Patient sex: M
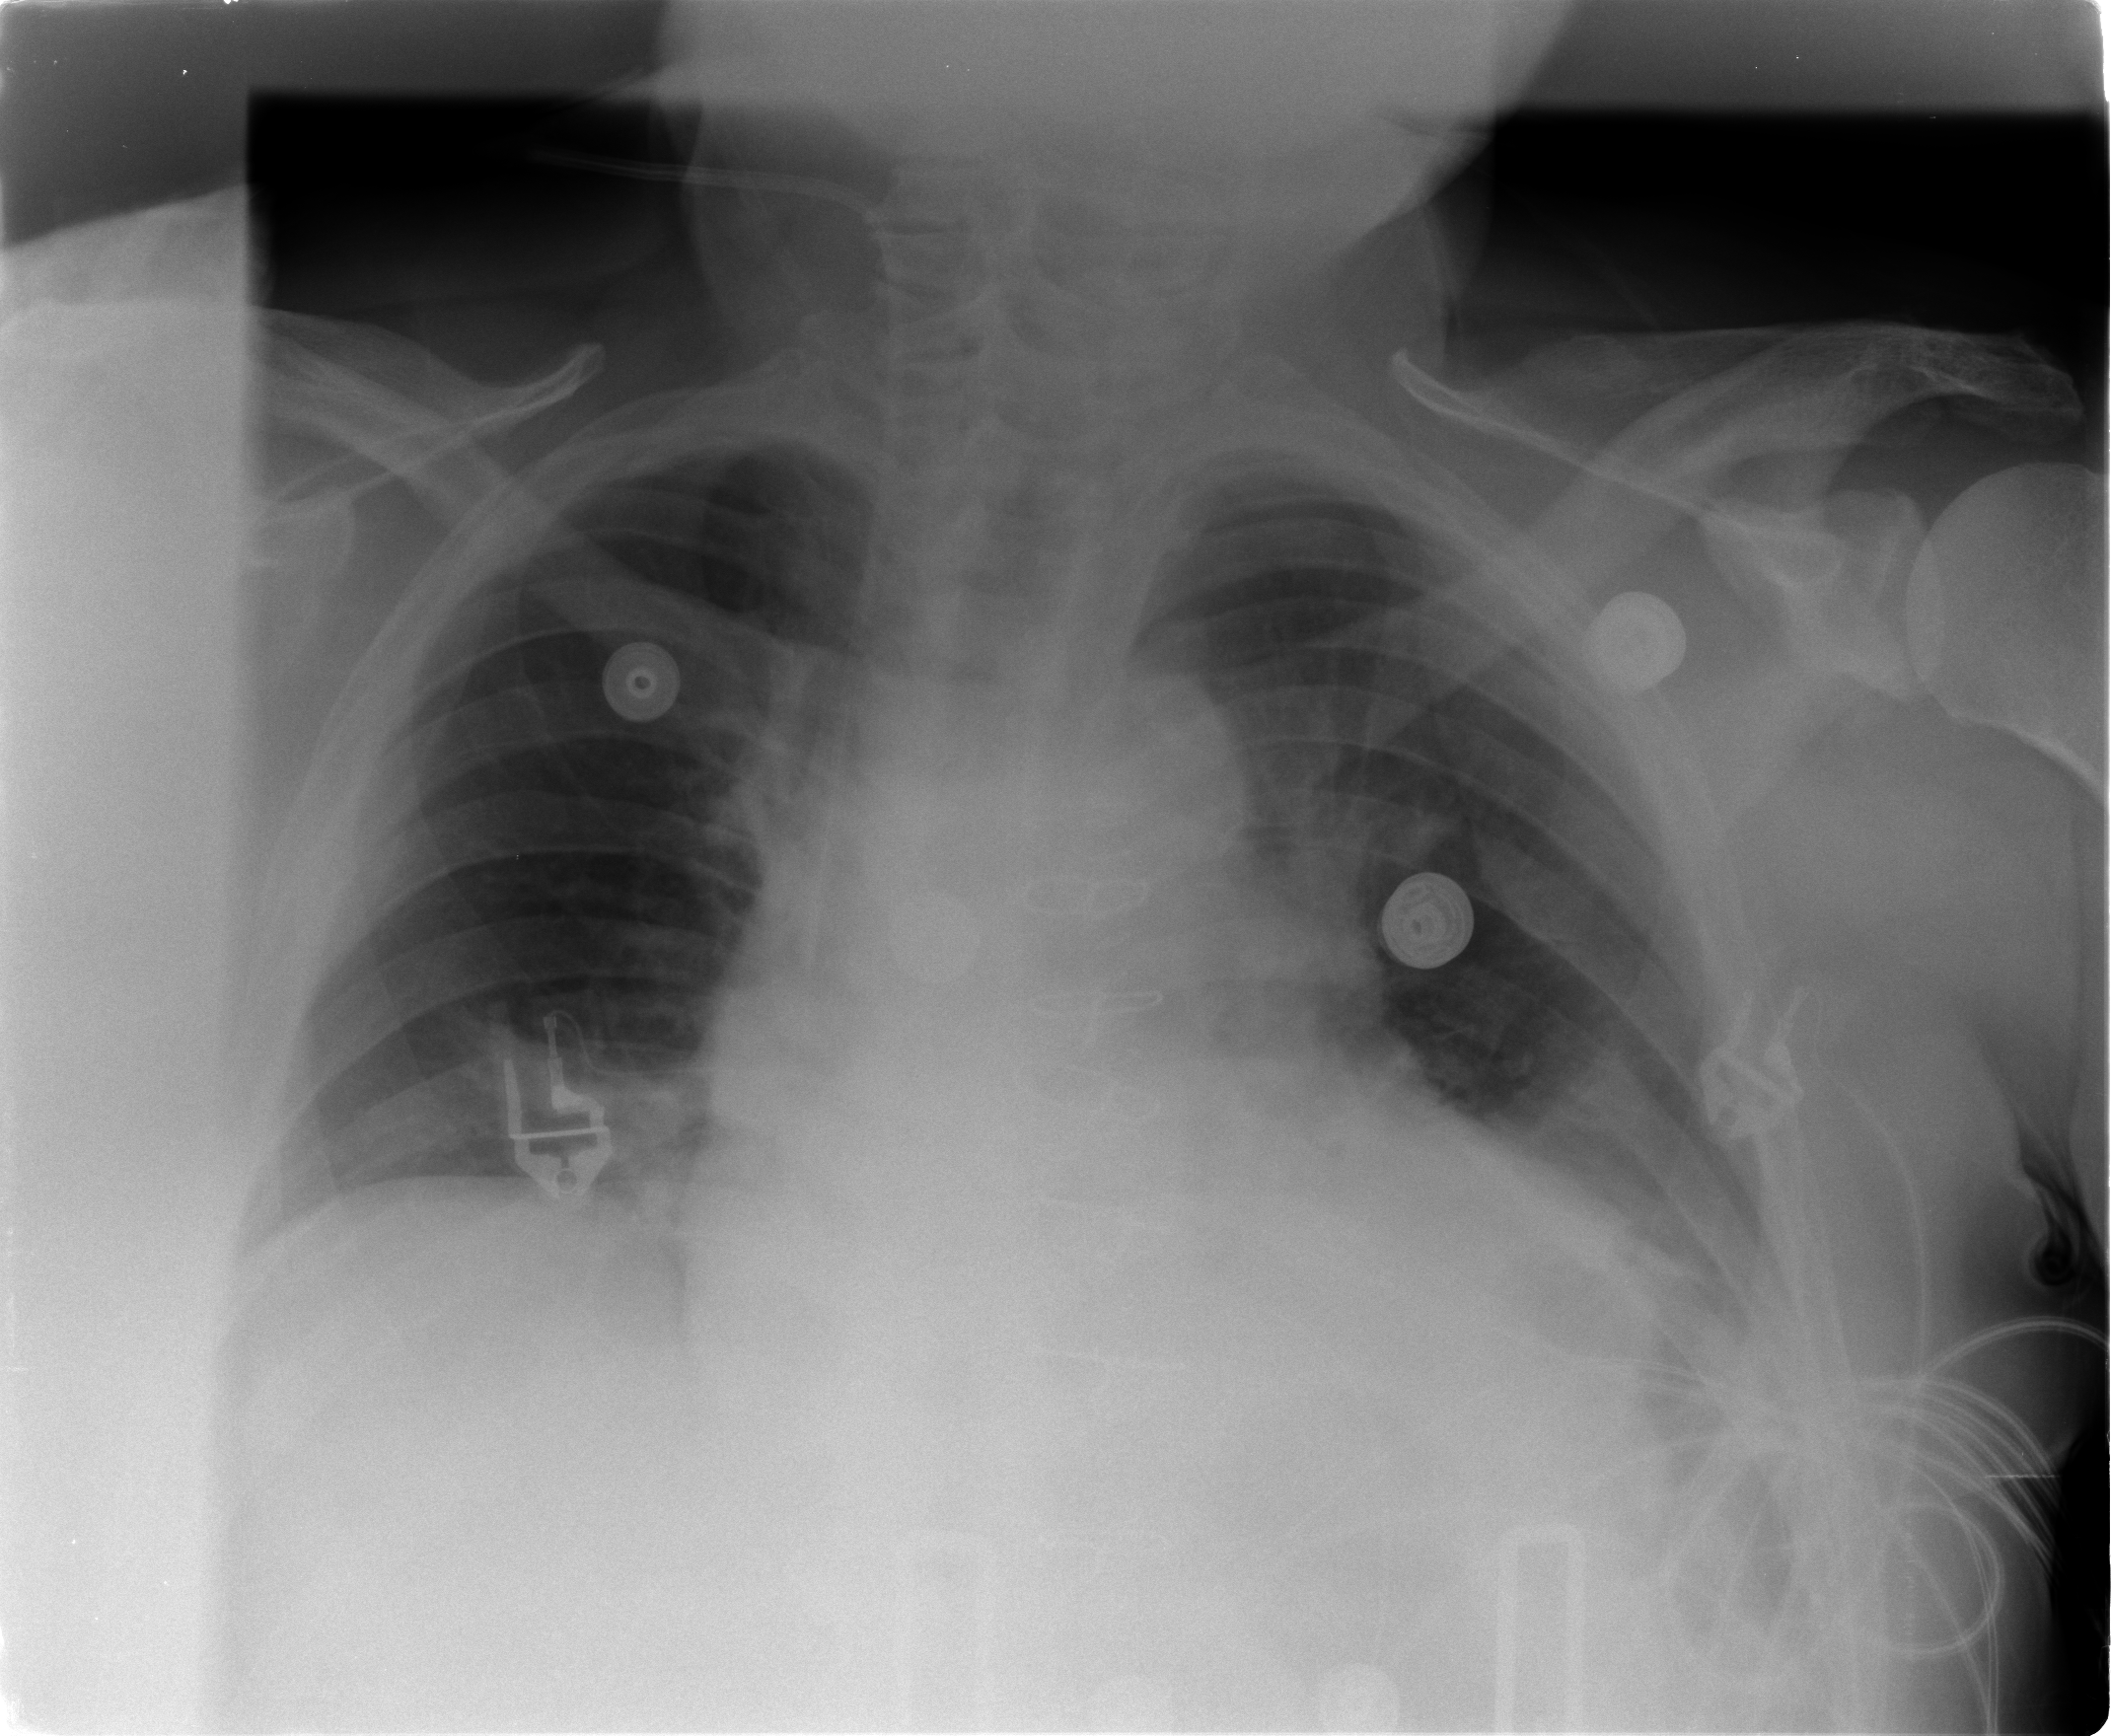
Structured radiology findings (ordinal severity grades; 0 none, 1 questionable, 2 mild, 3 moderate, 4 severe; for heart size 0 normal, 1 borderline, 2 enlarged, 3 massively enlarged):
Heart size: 1
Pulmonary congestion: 0
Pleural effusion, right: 0
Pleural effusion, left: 2
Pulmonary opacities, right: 0
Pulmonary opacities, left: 2
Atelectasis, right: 2
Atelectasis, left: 1